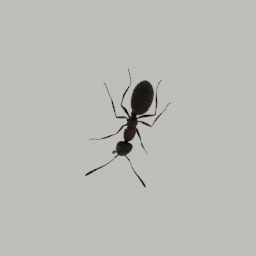
Label: animals